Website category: university
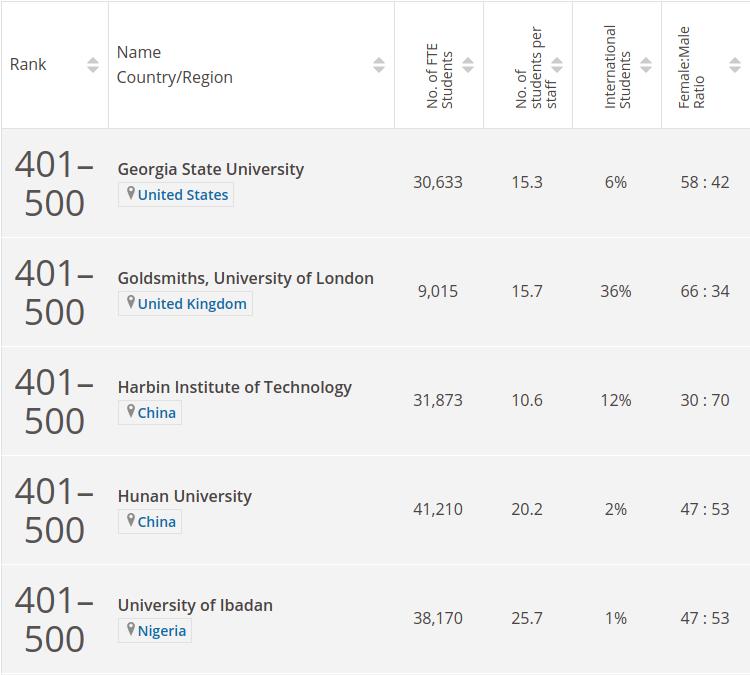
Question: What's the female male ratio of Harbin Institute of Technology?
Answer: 30 : 70

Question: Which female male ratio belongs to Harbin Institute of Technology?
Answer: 30 : 70

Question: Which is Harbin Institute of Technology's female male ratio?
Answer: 30 : 70

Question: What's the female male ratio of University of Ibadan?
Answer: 47 : 53

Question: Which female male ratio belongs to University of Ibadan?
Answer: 47 : 53

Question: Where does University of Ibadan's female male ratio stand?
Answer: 47 : 53

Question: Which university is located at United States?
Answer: Georgia State University

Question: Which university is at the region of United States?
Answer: Georgia State University

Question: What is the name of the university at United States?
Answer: Georgia State University

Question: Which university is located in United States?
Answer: Georgia State University

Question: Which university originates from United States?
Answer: Georgia State University

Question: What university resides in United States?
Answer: Georgia State University

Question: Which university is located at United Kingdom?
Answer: Goldsmiths, University of London

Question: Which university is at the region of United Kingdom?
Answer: Goldsmiths, University of London

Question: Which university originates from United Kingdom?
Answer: Goldsmiths, University of London

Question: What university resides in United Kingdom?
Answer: Goldsmiths, University of London

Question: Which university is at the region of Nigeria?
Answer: University of Ibadan

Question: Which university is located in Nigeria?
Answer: University of Ibadan

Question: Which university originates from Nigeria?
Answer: University of Ibadan

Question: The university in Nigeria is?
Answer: University of Ibadan

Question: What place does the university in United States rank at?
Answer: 401500

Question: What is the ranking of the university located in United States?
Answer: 401500

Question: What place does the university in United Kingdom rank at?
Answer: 401500

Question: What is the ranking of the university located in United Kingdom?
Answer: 401500

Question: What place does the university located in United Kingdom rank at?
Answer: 401500

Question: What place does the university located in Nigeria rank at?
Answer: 401500

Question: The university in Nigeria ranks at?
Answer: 401500